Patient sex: M
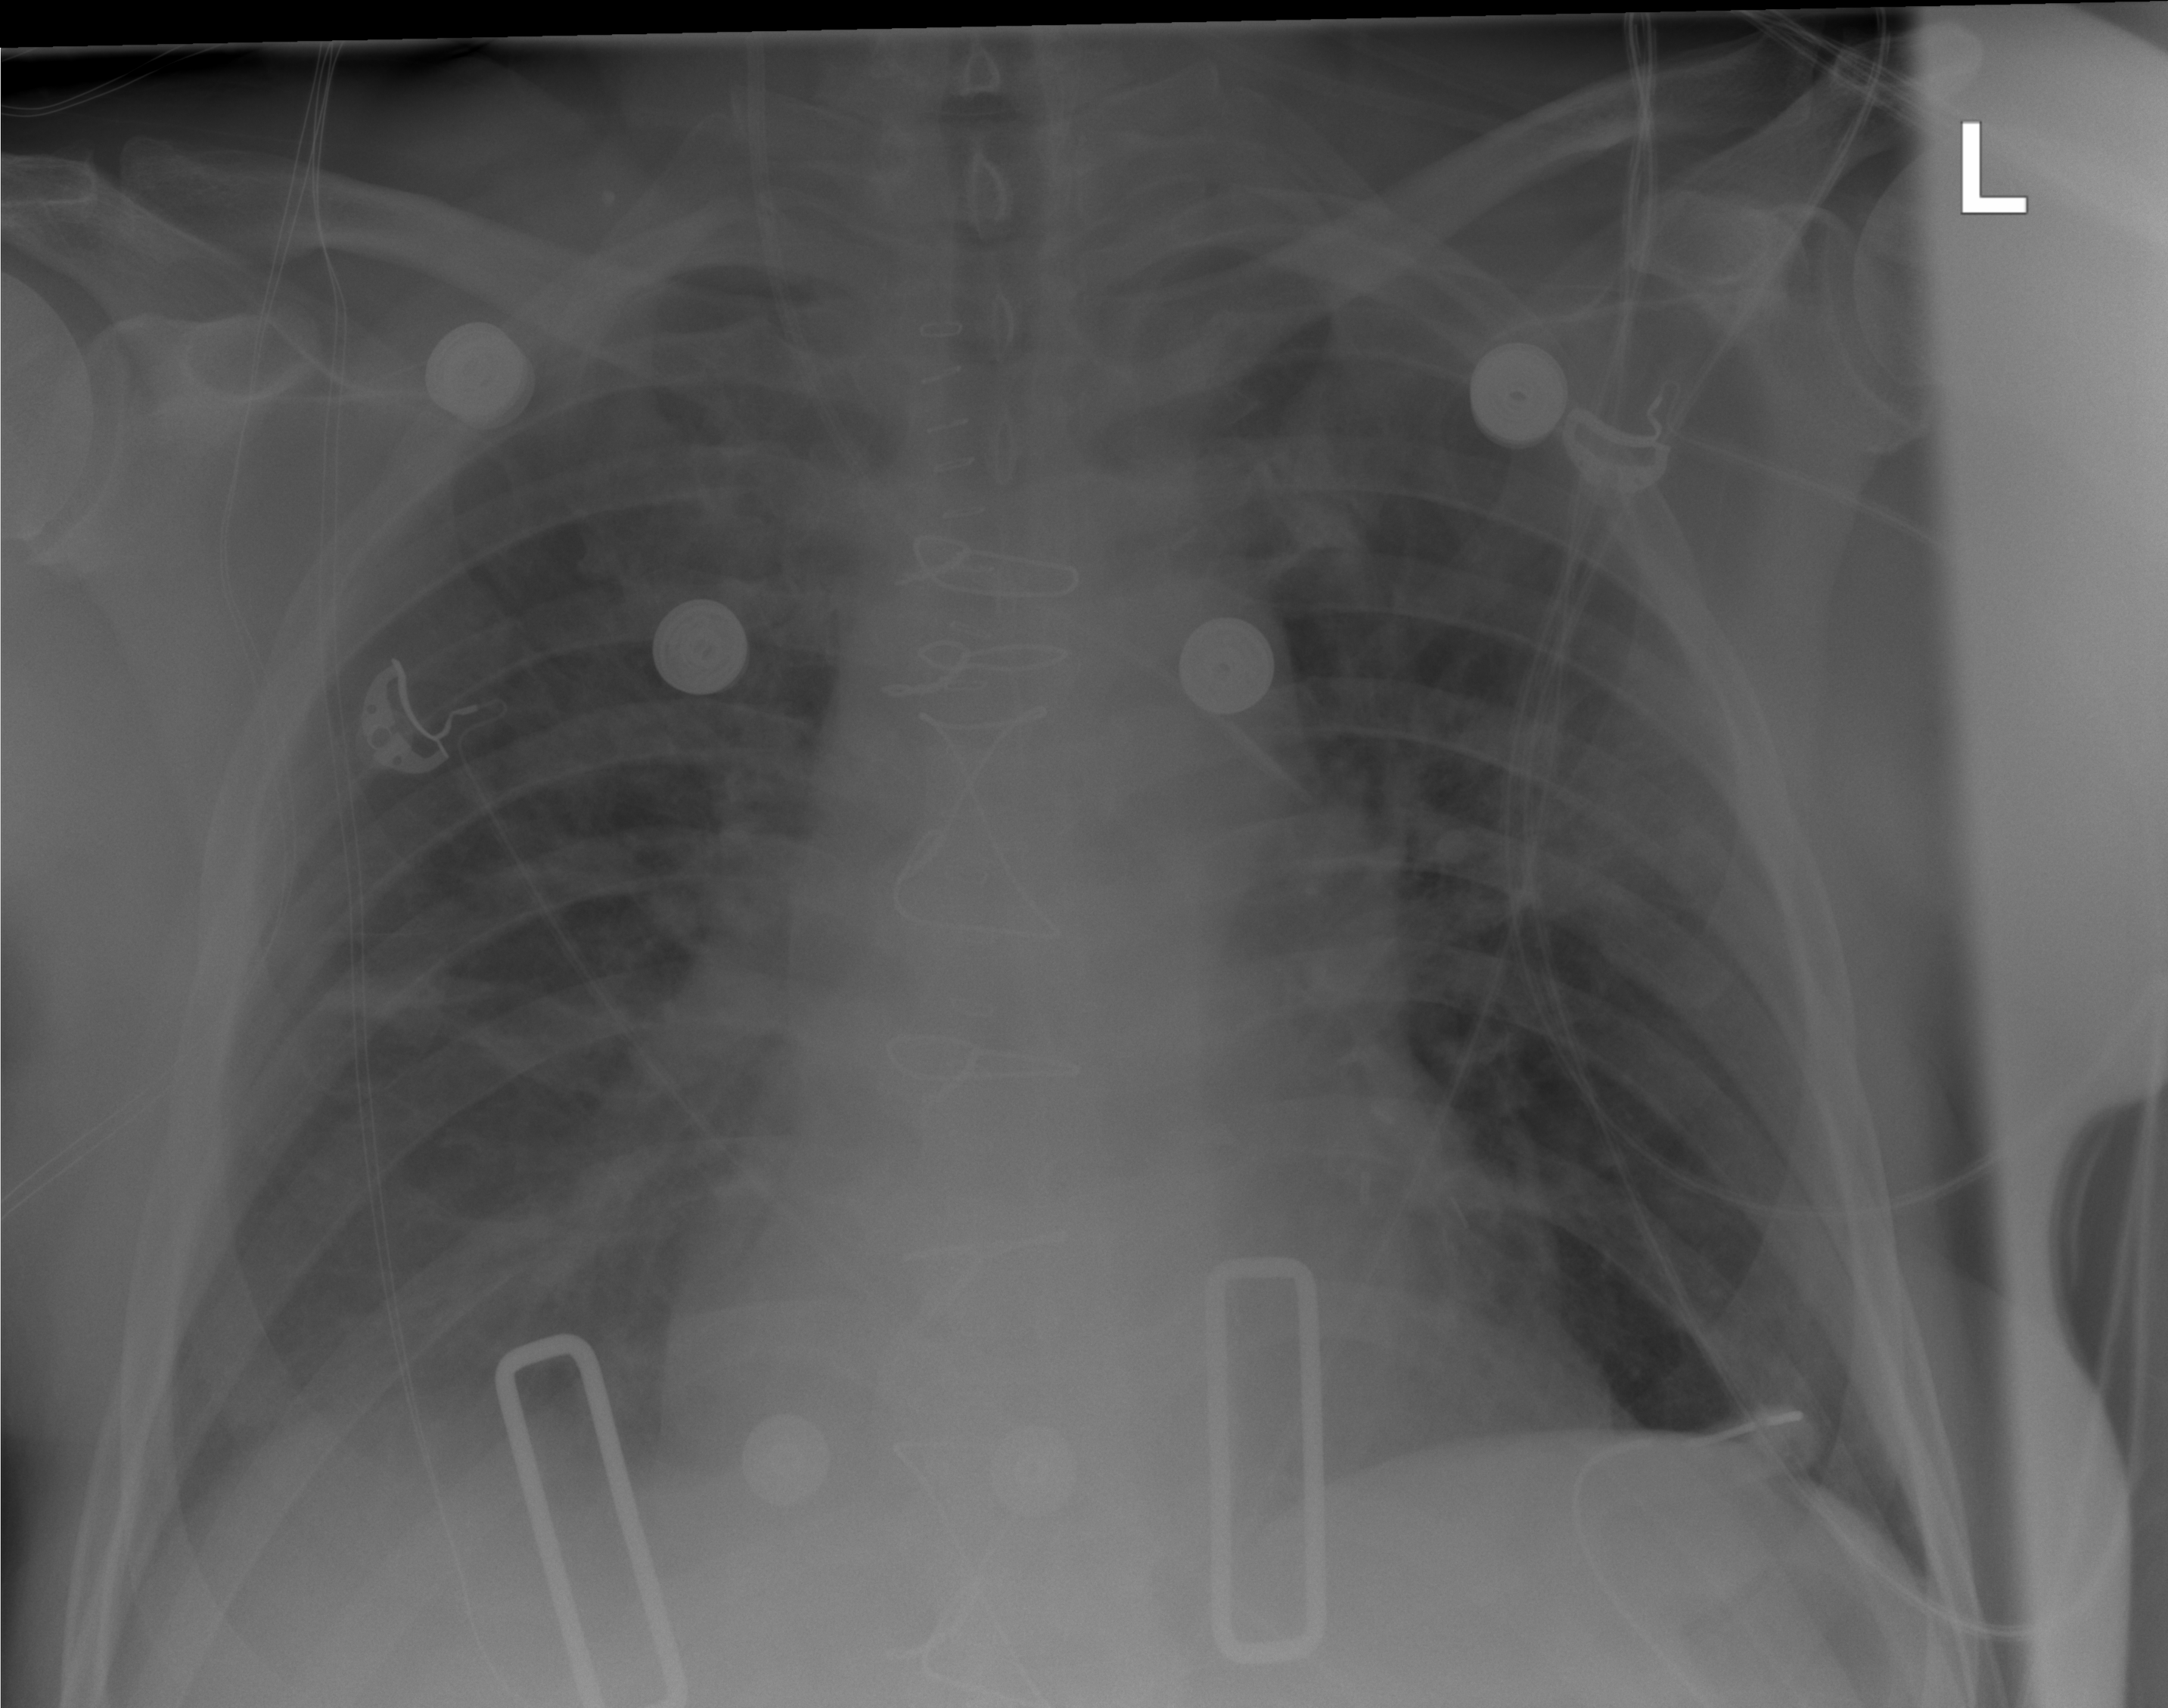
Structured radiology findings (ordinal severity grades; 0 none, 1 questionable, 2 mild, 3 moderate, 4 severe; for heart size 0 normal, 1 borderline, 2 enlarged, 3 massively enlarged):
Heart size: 2
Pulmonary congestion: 2
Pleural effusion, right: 2
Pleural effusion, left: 0
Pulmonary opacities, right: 0
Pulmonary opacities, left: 0
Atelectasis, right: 2
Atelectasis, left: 0